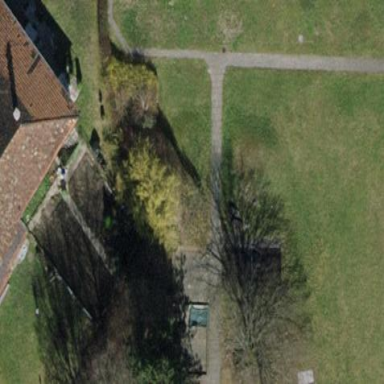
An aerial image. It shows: Playground area for leisure activities on the land.